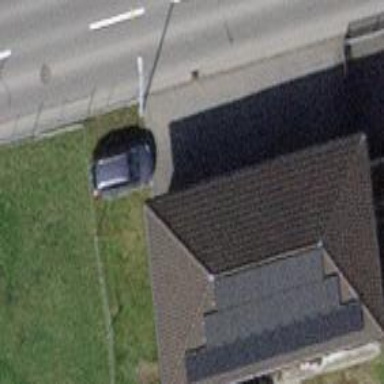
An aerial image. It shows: Group of garages.